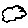
Label: cloud